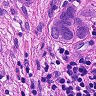
Metastatic tissue present: yes